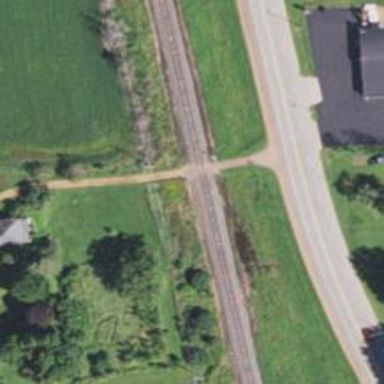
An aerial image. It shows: Level crossing along the railway.